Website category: university
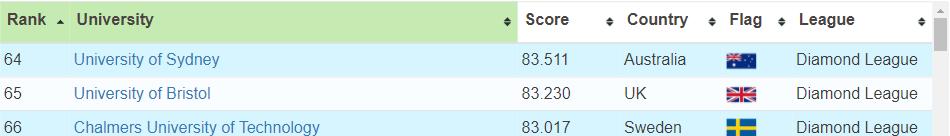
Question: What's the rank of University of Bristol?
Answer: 65

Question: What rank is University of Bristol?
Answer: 65

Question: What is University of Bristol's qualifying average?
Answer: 65

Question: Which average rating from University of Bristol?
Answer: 65

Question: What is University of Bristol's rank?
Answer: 65

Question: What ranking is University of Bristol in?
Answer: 65

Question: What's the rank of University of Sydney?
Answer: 64

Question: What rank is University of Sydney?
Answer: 64

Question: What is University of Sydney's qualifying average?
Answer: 64

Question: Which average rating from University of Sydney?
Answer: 64

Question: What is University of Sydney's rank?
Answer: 64

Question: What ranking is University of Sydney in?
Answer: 64

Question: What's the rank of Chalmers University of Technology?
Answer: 66

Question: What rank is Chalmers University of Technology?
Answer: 66

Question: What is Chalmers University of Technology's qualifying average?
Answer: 66

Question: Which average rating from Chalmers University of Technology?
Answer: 66

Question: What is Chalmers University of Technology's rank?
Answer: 66

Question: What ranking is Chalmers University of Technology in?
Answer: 66

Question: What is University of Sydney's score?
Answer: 83.511

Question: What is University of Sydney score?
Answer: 83.511

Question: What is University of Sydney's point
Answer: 83.511

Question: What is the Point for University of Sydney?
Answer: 83.511

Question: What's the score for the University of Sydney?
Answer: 83.511

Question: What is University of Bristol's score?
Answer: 83.230

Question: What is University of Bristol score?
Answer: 83.230

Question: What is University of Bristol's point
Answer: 83.230

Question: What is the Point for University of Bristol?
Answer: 83.230

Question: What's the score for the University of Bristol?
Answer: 83.230

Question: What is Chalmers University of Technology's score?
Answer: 83.017

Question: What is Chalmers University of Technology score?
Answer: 83.017

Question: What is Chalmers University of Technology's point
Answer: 83.017

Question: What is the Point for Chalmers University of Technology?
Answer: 83.017

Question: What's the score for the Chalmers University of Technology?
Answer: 83.017

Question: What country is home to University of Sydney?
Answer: Australia

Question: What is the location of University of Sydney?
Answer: Australia

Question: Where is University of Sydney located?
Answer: Australia

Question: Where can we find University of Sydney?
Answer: Australia

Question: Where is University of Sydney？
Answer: Australia

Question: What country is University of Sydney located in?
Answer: Australia

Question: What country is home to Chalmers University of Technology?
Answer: Sweden

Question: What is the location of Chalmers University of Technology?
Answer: Sweden

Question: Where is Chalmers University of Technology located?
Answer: Sweden

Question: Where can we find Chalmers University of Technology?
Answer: Sweden

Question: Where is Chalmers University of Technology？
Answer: Sweden

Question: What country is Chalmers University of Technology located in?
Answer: Sweden

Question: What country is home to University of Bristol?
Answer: UK

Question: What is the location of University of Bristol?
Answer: UK

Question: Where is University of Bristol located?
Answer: UK

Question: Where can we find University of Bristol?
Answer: UK

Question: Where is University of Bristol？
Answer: UK

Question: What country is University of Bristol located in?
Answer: UK

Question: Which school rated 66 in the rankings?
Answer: Chalmers University of Technology

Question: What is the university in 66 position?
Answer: Chalmers University of Technology

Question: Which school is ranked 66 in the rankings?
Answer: Chalmers University of Technology

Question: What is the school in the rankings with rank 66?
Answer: Chalmers University of Technology

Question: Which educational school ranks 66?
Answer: Chalmers University of Technology

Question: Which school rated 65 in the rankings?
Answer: University of Bristol

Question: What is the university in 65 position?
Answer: University of Bristol

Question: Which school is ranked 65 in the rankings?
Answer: University of Bristol

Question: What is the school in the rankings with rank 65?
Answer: University of Bristol

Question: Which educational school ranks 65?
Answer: University of Bristol

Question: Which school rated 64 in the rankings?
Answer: University of Sydney

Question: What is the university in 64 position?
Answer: University of Sydney

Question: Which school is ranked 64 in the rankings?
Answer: University of Sydney